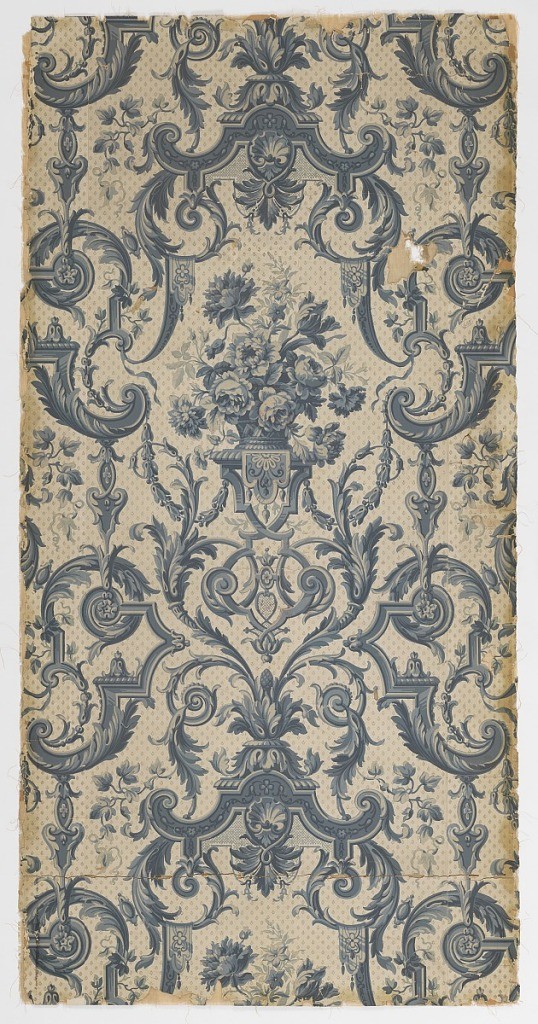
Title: Sidewall
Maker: Zuber & Cie, Rixheim, Alsace, France, founded 1797
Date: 1850–1900
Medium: Block-printed, canvas mount
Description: Roses and foliate forms and scrollwork, gray and blue. Pale gray ground has sprig diaper.